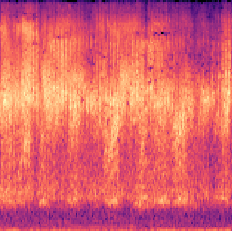
Sound class: Frog